Aerial crown-view tile of a tropical tree (Barro Colorado Island, Panama), acquired 20250818:
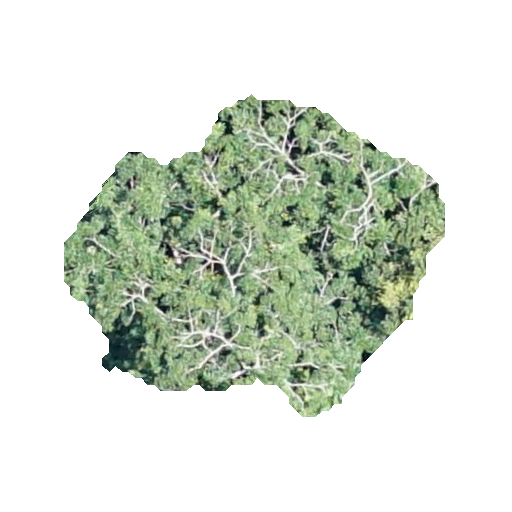
Species: Sapium glandulosum
GBIF accepted scientific name: Sapium glandulosum
Crown area: 116.986 m²